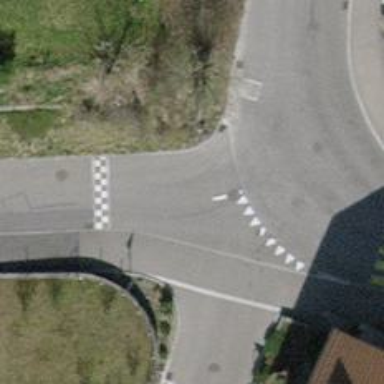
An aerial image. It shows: Traffic calming table.